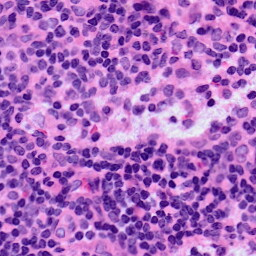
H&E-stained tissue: LymphNode